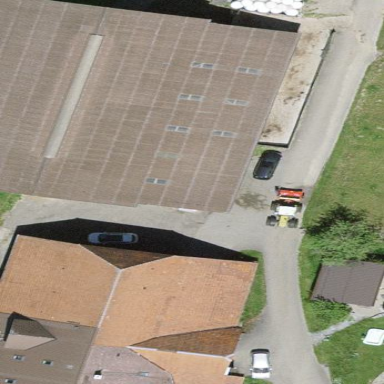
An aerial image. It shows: Farm building.